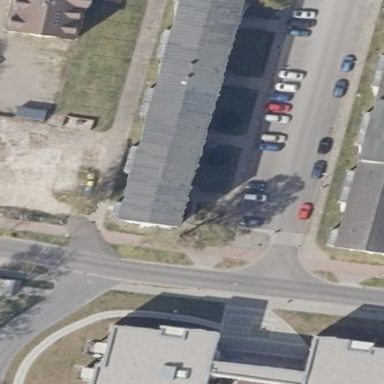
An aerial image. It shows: View of apartment building.